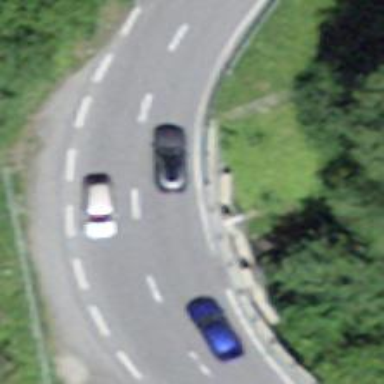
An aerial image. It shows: Primary highway on asphalt bridge.